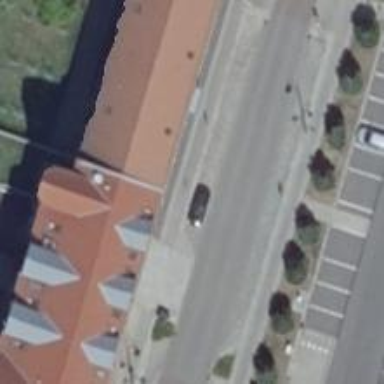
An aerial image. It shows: Residential road with sidewalks on both sides.